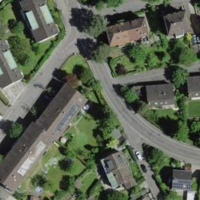
EUNIS habitat code: 55
Species observed at this site:
Leptoglossus occidentalis
Zoropsis spinimana